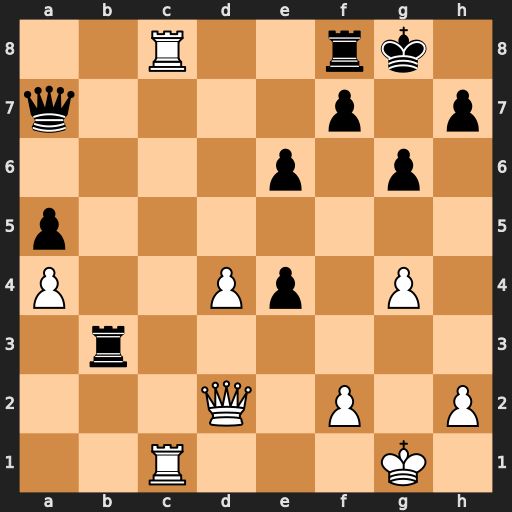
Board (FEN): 2R2rk1/q4p1p/4p1p1/p7/P2Pp1P1/1r6/3Q1P1P/2R3K1
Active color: w
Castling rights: -
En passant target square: -
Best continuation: Rxf8+ Kxf8 Qh6+